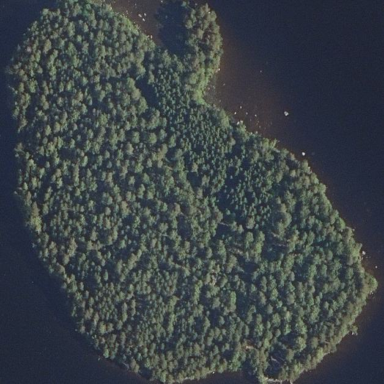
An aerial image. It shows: Islet.